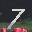
Label: 7